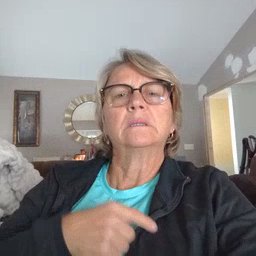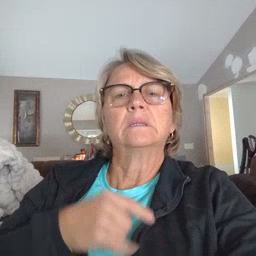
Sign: face